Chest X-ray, AP view. Patient: 32 years old, sex F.
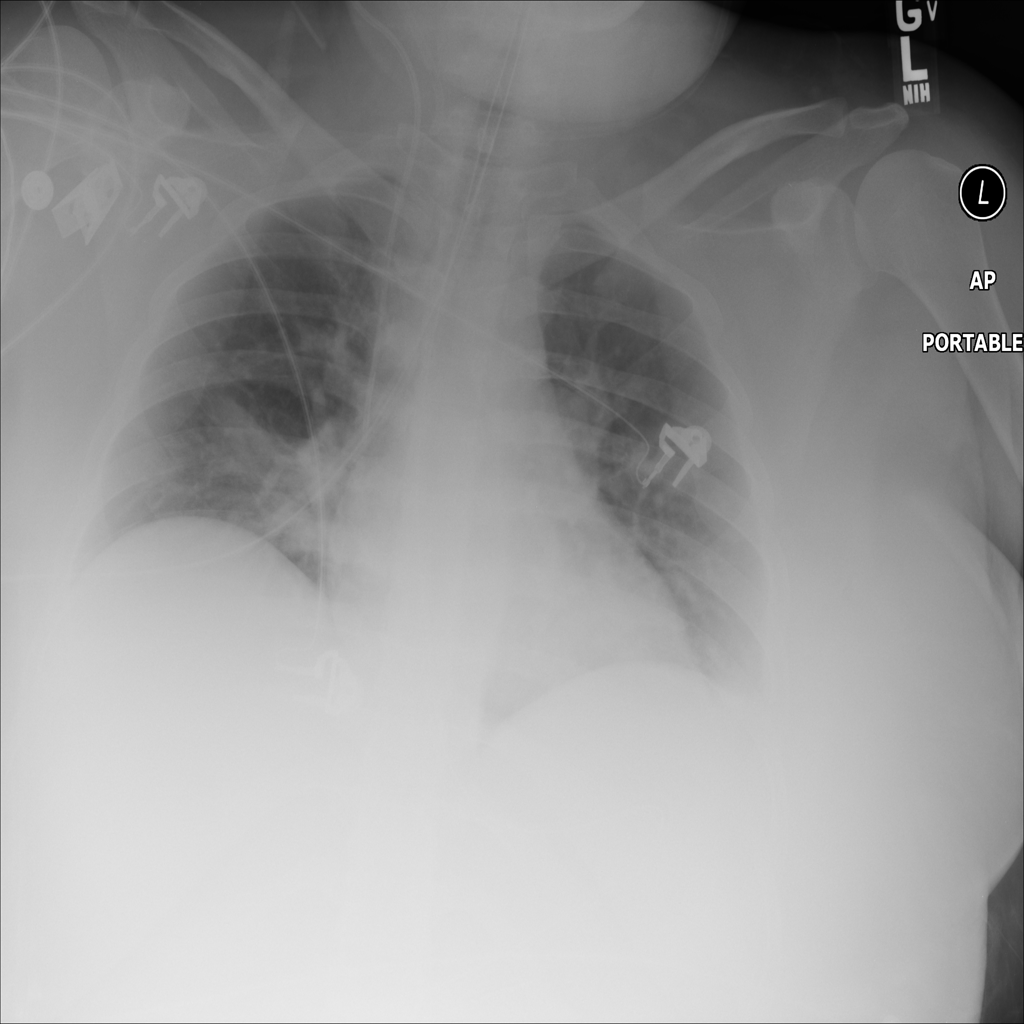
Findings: No Finding